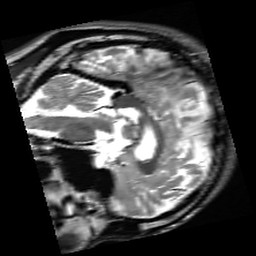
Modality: inplaneT2
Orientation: sagittal
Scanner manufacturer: siemens
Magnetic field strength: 3 T
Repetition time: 7.02 s
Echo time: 0.069 s